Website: macys
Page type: delivery-shipping
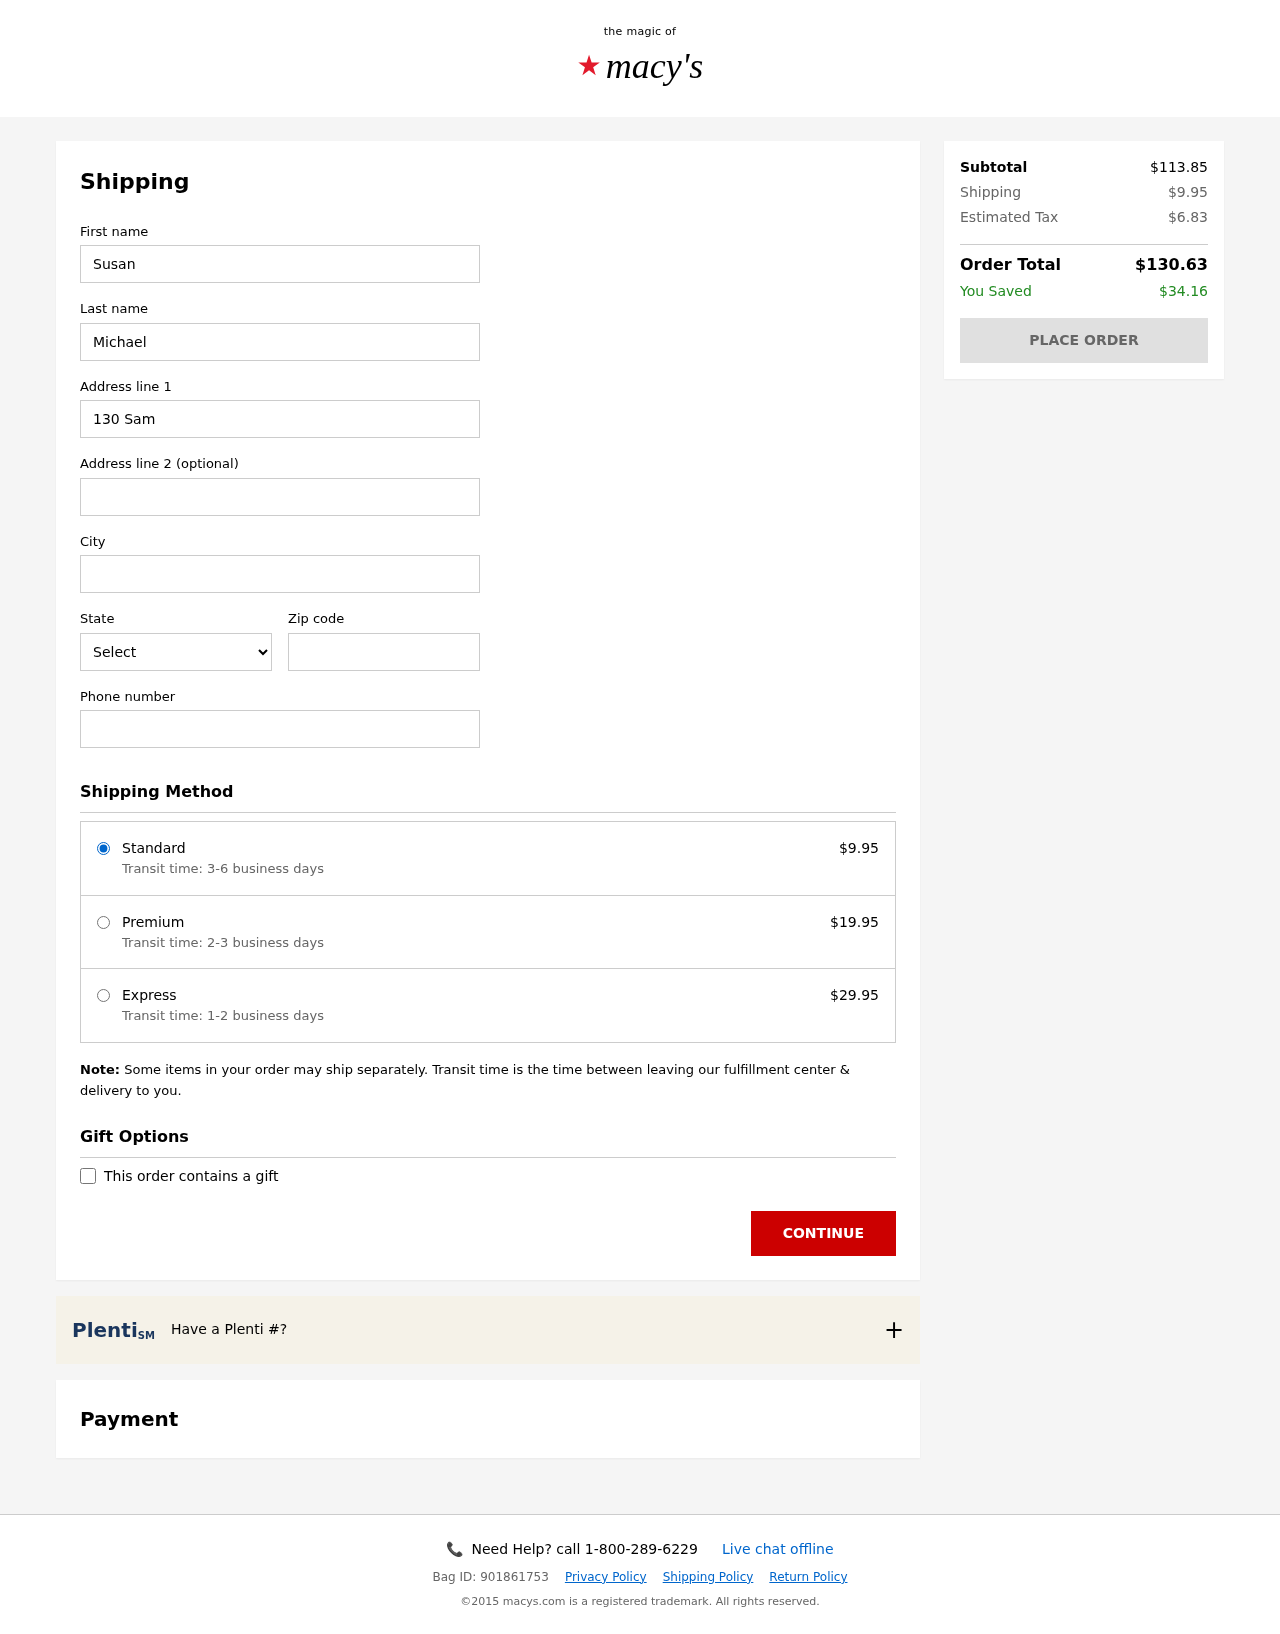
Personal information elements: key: PII_CITY
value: Serranoport
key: PII_FIRSTNAME
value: Susan
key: PII_LASTNAME
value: Michael
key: PII_PHONE
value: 7116507774
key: PII_POSTCODE
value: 11032
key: PII_STATE_ABBR
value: KS
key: PII_STREET
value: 130 Samantha Viaduct Apt. 400
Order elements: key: ORDER_SHIPPING_COST
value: $9.95
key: ORDER_SHIPPING_PREMIUM
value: $19.95
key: ORDER_SHIPPING_EXPRESS
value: $29.95
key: ORDER_SUBTOTAL
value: $113.85
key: ORDER_TAX
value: $6.83
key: ORDER_TOTAL
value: $130.63
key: ORDER_SAVINGS
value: $34.16